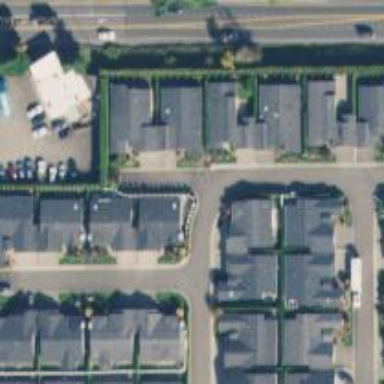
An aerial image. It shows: Residential road with asphalt surface and sidewalk on the left.